Question: File Structure:

I have a input textbox , there i type something and pass that value to a function named 'onRecievingResults()' and pass that value to another component using params and make 'http' request and i get the results if i search again i am not able to get the results.
'''
onRecievingResults() {
this.router.navigate(['results', this.inputValue], {relativeTo: this.route});
}
'''
'''
export class SearchResultsComponent implements OnInit {
data: any[];
item: any[];
inputValue;
constructor(private faqService: FaqService,private route: ActivatedRoute,) {
}
ngOnInit() {
this.route.params.subscribe(
(params : Params) => {
this.inputValue = params["inputValue"];
}
);
this.faqService.getServers(this.inputValue)
.subscribe(
(data) => {
this.item = data.items;
},
(error) => console.log(error)
);
}
}
'''
'''
getServers(inputValue) {
return this.http.get(Staticdata.apiBaseUrl + "/2.2/search/advanced?key="+ Staticdata.key +"&access_token="+ Staticdata.access_token +"&/2.2/search/advanced?order=desc&sort=activity&accepted=True&closed=True&title=" + inputValue + Staticdata.redirectUrl + "&filter="+ Staticdata.filters)
.map(
(response: Response) => {
const items = response.json();
return items;
},
)
.catch(
(error: Response) => {
return Observable.throw(error);
}
);
}
'''
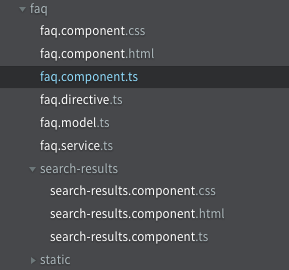
Answer: appcomponent.html
'''
<app-child [items]="items"></app-child>
<form [formGroup]="searchForm"><input formControlName="search"></form>
'''
appcomponent.ts
'''
export class AppComponent implements OnInit {
searchForm: FormGroup;
search= new FormControl();
searchField: FormControl;
items;
constructor(private fb: FormBuilder, private service: AppService){}
ngOnInit(){
this.searchField = new FormControl();
this.searchForm = this.fb.group({search: this.searchField})
this.searchField.valueChanges
.debounceTime(400)
.switchMap(res => this.service.search(res))
.subscribe(res => {this.items = res});}
'''
app-child.component.html
'''
<h3>child component Search bar values of parent component</h3>
<div *ngFor="let item of items">
{{item}}
</div>
'''
app-child.component.ts
'''
@Component({
selector: 'app-child',
templateUrl: './appchild.component.html'
})
export class appChildComponent {
@Input()
items;
}
'''
As you requested this all about search bar about service reference check this <URL>